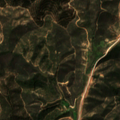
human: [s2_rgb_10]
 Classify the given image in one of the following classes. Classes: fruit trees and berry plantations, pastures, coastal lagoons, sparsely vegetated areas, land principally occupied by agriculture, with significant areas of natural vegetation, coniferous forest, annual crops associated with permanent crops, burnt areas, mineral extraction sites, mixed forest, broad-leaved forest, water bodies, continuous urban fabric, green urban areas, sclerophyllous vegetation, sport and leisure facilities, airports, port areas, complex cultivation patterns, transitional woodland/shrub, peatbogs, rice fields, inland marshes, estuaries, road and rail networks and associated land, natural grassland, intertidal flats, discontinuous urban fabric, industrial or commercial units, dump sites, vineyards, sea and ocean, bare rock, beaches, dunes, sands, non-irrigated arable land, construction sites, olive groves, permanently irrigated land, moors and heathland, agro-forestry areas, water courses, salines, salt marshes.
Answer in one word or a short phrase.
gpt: broad-leaved forest, sclerophyllous vegetation, transitional woodland/shrub